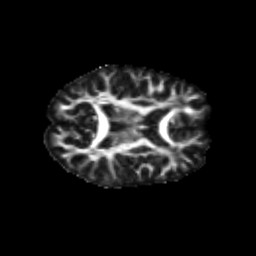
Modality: FA
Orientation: axial
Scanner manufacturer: siemens
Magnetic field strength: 3 T
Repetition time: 9.2 s
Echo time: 0.084 s